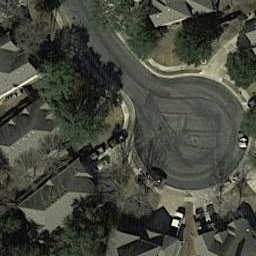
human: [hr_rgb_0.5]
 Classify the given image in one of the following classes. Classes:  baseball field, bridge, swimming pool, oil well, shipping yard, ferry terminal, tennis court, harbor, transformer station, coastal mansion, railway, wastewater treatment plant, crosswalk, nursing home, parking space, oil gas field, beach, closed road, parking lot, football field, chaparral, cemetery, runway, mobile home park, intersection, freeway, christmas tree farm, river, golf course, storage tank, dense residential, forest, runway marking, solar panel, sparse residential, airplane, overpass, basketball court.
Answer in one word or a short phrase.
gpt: closed road